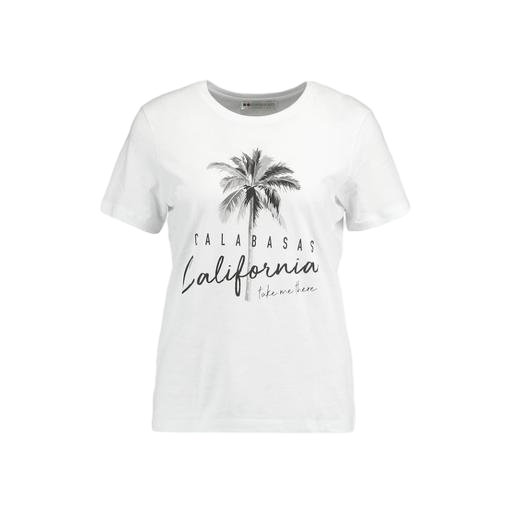
la t-shirt, white palm allover graphic t-shirt, white graphic t-shirt, white background